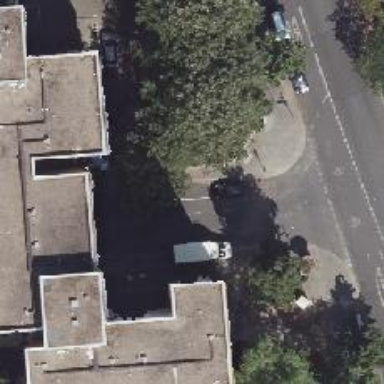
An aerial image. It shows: Parking lane area.